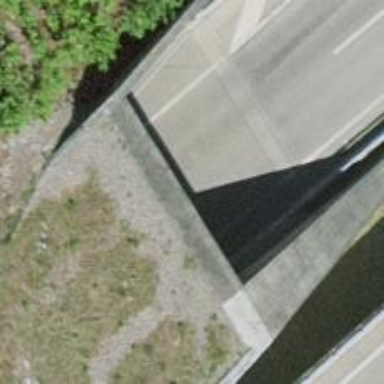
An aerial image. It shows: Asphalt bridge on motorway.